Question: I need to make a regular expression for password, whose strength settings can be changed by the client. The strength parameters are as follows:

Min and Max length can be taken care of by AngularJS ngMinlength and ngMaxlength.
But I need to generate a regular expression which will be created on the fly, by parameters fetched from the db.
I can fetch these parameters from a JSON like this:
'''
var minCharLength = pwdJSON.minCharLength;
var minCapCharLength = pwdJSON.minCapCharLength;
...
var regex = // What to do now?
'''
I don't have the knowledge of regular expression making. Plus this regular expression will also be used for validating on server with C#.
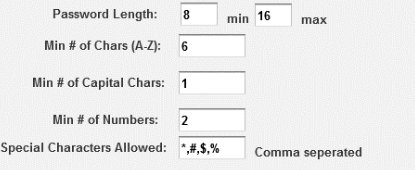
Answer: I think this would do it:
'''
^(?=(?:.*[A-Za-z].*){6})(?=(?:.*[A-Z].*){1})(?=(?:.*[0-9].*){2})(?:[a-zA-Z0-9*#$%]){8,16}$
'''
Where you drop in the relevant limits (letters, capitals, numbers, min & max length) as well as the non-comma-separated special characters in the end
adding example with the variables... you just build up the string to the regex pattern, and then test with it
'''
string regex = "^(?=(?:.*[A-Za-z].*){" + minCharLength + "})(?=(?:.*[A-Z].*){" + minCapCharLength + "})(?=(?:.*[0-9].*){" + minNumLength + "})(?:[a-zA-Z0-9" + specialChars + "]){" + overallMinLength + "," + overallMaxLength + "}$";
bool isValid = Regex.IsMatch(password, regex);
'''
- I thought an explanation might be appreciated :-)
- '^''$'- '(?= )'- '(?:.*[our_characterset].*){how_many_times}''.*'- '{m,n}'
And a regex pattern is just a string - so we can build it up using the variables from the form..